Question: I'm working over Debian 6 using a timer in a kernel module that auto programs itself to get n "peudo-random" numbers from the jiffies and insert them into a circular buffer. The problem comes when fire_timer is triggered by 7th time (when items_cbuf == 7), when that happens, the OS execution crashes in the line:
'''
mod_timer(&my_timer, my_timer.expires);
'''
but not before, so i do not know why is this happening. Any tip? The expected working way is that when the buffer would be at 80% of it's capacity, the whole content would be translated into a list (that is the workqueue task)
EDIT: I have put my complete code, the peoblem could be anywhere and i do not wanto to limitate the resolution. I'm not sure but the relevant functions should be: install_module, Open_module, Fire_timer and release_module. The exact use i make just is open and wait ten seconds, after that i read from the proc entry, but i cannot read because of the system, that freezes
DEFINITIONS
'''
#define PROC_ENTRY "modtimer"
#define PROC_ENTRY_OPS "modconfig"
#define CBUFFER_SIZE 10
#define MAX_BUFFER 512
'''
[...]
'''
/**********************************************************/
/*********** Open-close-read-write functions **************/
/**********************************************************/
/*Module instalation*/
int install_module(void){
int ret = 0;
/*Buffer treshold*/
TRESHOLD_SIZE = 80;
/*Delay in ticks*/
DELAY = 125;
/*timer init*/
my_timer.expires = jiffies + DELAY;
my_timer.data = 0;
my_timer.function = fire_timer;
init_timer(&my_timer);
/*workqueue init*/
workqueue_pendiente = 0;
INIT_WORK(&my_workqueue, copy_items_into_list);
/* semaphore init */
sema_init(&mtx,1);
openDevices = 0;
/*del spin_lock init*/
spin_lock_init(&spinlock);
/*buffer init*/
cbuf = create_cbuffer_t(CBUFFER_SIZE);
printk(KERN_INFO "buffer creado");
items_cbuf = 0;
/*list init*/
list_num_items = 0;
// another initializations
return ret;
}
'''
[...]
'''
static int modtimer_open (struct inode *inod, struct file *f){
int ret = 0;
//Iniciar el timer
if(openDevices==0){
my_timer.expires = jiffies + DELAY;
add_timer(&my_timer);
}
try_module_get(THIS_MODULE);
openDevices++;
return ret;
}
static int modtimer_release (struct inode *inod, struct file *f){
del_timer_sync(&my_timer);
flush_scheduled_work();
remove_cbuffer_t (cbuf); //delete the buffer
vacia_list_item(); //removes every element from the list
openDevices--;
module_put(THIS_MODULE);
return 0;
}
static ssize_t modtimer_read (struct file *file, char *user, size_t nbits, loff_t * offset){
struct list_head* pos = mylist.next;
struct list_head* auxpos;
list_item_t* item;
char aux[MAX_BUFFER];
char aux2[10];
int total =0;
int subt =0;
int hecho = 0;
if(down_interruptible(&mtx)){
return -EINTR;
}
while (hecho == 0){
if(pos == pos->next || list_num_items ==0){
hecho++;
}else{
item = list_entry(pos, list_item_t, links);
subt=sprintf(aux2, "%d
",item->data);
auxpos = pos->next;
if(subt + total > MAX_BUFFER ) {
hecho++;
}else {
total+= sprintf(&aux[total],"%i
",item->data);
list_del(pos);
vfree(item);
list_num_items--;
}
subt = 0;
pos = auxpos;
}
}
aux[total] = '';
up(&mtx);
copy_to_user(user,aux,total);
return total;
}
/*********************************************************/
/****************** Planified functions ******************/
/*********************************************************/
//Fills a buffer with integgers and planifies when is about to be out of space
void fire_timer(unsigned long data){
unsigned long flags;
int rnd = jiffies & 0xFF;
spin_lock_irqsave(&spinlock,flags);
if(!is_full_cbuffer_t(cbuf))
{
items_cbuf++;
insert_cbuffer_t(cbuf, rnd);
}
printk(KERN_INFO "workqueue_pendiente = %d, items_cbuf=%d, CBUFFER_SIZE = %d, TRESHOLD_SIZE = %d, umbral = %d",
workqueue_pendiente, items_cbuf, CBUFFER_SIZE, TRESHOLD_SIZE, (CBUFFER_SIZE*TRESHOLD_SIZE)/100);
if(workqueue_pendiente == 0 &&
items_cbuf >= (CBUFFER_SIZE*TRESHOLD_SIZE)/100 )
{
workqueue_pendiente=1;
schedule_work(&my_workqueue);
}
my_timer.expires = jiffies + DELAY;
spin_unlock_irqrestore(&spinlock,flags);
mod_timer(&my_timer, my_timer.expires);
}
void copy_items_into_list(struct work_struct *work){ //Dumps the buffer into the list
unsigned long flags;
list_item_t *items[items_cbuf];
int numbers[items_cbuf];
int a = -1;
while (++a < items_cbuf){
items[a] = vmalloc(sizeof(list_item_t));
}
a = -1;
spin_lock_irqsave(&spinlock,flags);
while(++a < items_cbuf){
numbers[a] = *head_cbuffer_t(cbuf);
remove_cbuffer_t(cbuf);
}
workqueue_pendiente = 0;
spin_unlock_irqrestore(&spinlock,flags);
a = -1;
if (down_interruptible(&mtx)) /*BLOQUEO*/
return;
while (++a < items_cbuf){//size_cbuffer_t(cbuf) > 0){
items[a]->data = numbers[a];
list_add_tail(&items[a]->links, &mylist);
list_num_items++;
}
up(&mtx);
}
'''
This is the code i can get before the system freezes:

The "sleeping, remaining 6 is a message from my testing program, it's content is just
'''
int main(void){
int l;
int i=11;
char bla[512];
l = open("/proc/modtimer",O_RDONLY);
bla[2] = '';
while(--i>=0){
printf("sleeping, remaining %d
",i);
sleep(1);
}
read(l,bla,128);
close(l);
printf("numbers:%s",bla);
}
'''
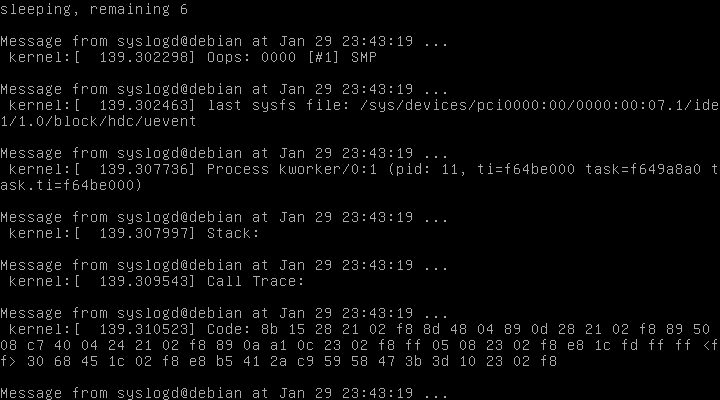
Answer: After a lot of work i decided to clarify my code, and i discovered a couple of pointer fails, and i had a pair of problems with the copy_to_user/from_user and /proc entries. My whole new code is here for people who could need it (This time i won't remove comentarys nor printk's that are in spanish:
'''
#define PROC_ENTRY "modtimer"
#define PROC_ENTRY_OPS "modconfig"
#define CBUFFER_SIZE 10
#define MAX_BUFFER 512
#include <linux/module.h>
#include <linux/kernel.h>
#include <linux/list.h>
#include <linux/proc_fs.h>
#include <linux/semaphore.h>
#include <linux/vmalloc.h>
#include <linux/timer.h>
#include <linux/spinlock.h>
#include <linux/timer.h>
#include <linux/workqueue.h>
#include <asm-generic/uaccess.h>
#include "cbuffer.h"
MODULE_LICENSE("GPL");
MODULE_DESCRIPTION("Pseudo-Random number generator for DSO");
MODULE_AUTHOR("Kaostias*emphasized text*");
/**********************************************************/
/********************** Declaraciones *********************/
/**********************************************************/
/*Declaracion del timer*/
struct timer_list my_timer;
/*Declaracion del workqueue*/
struct work_struct my_workqueue;
/* Indica si el workqueue esta planificado */
int workqueue_pendiente;
/*Entrada en proc*/
static struct proc_dir_entry *proc_entry, *proc_entry_opts;
/*Semaforo utilizado como un spin_lock para poder usar funciones bloqueantes*/
struct semaphore mtx;
int openDevices;
/*Semaforo consumidor*/
struct semaphore consumer;
int cons_waiting;
/*Spinlock*/
DEFINE_SPINLOCK(spinlock);
/*Lista*/
struct list_head mylist = LIST_HEAD_INIT(mylist);
typedef struct {
int data;
struct list_head links;
}list_item_t;
/*Buffer de enteros*/
cbuffer_t *cbuf;
/* Umbral de llenado del buffer*/
int TRESHOLD_SIZE; // 80
/* Cada cuantos ticks se dispara la rutina */
int DELAY;// 125 (1 cada medio seg)
/*Funciones*/
void vacia_list_item(void);
void fire_timer(unsigned long data);
void copy_items_into_list(struct work_struct *work);
static int modtimer_open (struct inode *, struct file *);
static int modtimer_release (struct inode*, struct file *);
static ssize_t modtimer_read (struct file *file, char __user*, size_t nbits, loff_t * offset);
/*Se escribe la entrada PROC_ENTRY_OPS*/
int procOpsWrite( struct file *punterofichero, const char __user *bufferusuario,
unsigned long longitud, void *data);
int procOpsRead( char *buffer, char **bufferlocation, off_t offset,
int buffer_lenghth, int *eof, void *data );
/*Operaciones de proc PROC_ENTRY*/
static const struct file_operations my_fops = {
.open = modtimer_open,
.read = modtimer_read,
.release = modtimer_release,
};
/**********************************************************/
/********* Funciones de apertura/cierre/lectura ***********/
/**********************************************************/
/*Instalacion del modulo*/
int install_module(void){
int ret = 0;
printk(KERN_INFO "instalando modulo");
/*Umbral de vaciado del buffer*/
TRESHOLD_SIZE = 80;
/*Cada cuantos tics se dispara la rutina*/
DELAY = 125;
/*Inicializacion del timer*/
my_timer.expires = jiffies + DELAY;
my_timer.data = 0;
my_timer.function = fire_timer;
init_timer(&my_timer);
printk(KERN_INFO "creado timer");
/*Inicializacion de la cola de trabajo*/
workqueue_pendiente = 0;
INIT_WORK(&my_workqueue, copy_items_into_list);
printk(KERN_INFO "creada workqueue");
/* Inicializacion del semaforo */
sema_init(&mtx,1);
openDevices = 0;
sema_init(&consumer,0);
cons_waiting = 0;
printk(KERN_INFO "inicializado semaforo");
/*Inicializacion del spin_loc*/
spin_lock_init(&spinlock);
printk(KERN_INFO "inicializado spinlock");
/*Inicializacion del buffer*/
cbuf = create_cbuffer_t(CBUFFER_SIZE);
printk(KERN_INFO "buffer creado");
/* Zona de las entradas de /proc */
proc_entry = create_proc_entry(PROC_ENTRY,0777, NULL);
if (proc_entry == NULL) {
ret = -ENOMEM;
printk(KERN_INFO "Error: No puedo crear la entrada en proc /proc/%s
",PROC_ENTRY);
} else {
proc_entry->proc_fops=&my_fops;
printk(KERN_INFO "Entrada /proc/%s creada.
", PROC_ENTRY);
}
proc_entry_opts = create_proc_entry(PROC_ENTRY_OPS,0777, NULL);
if (proc_entry_opts == NULL) {
ret = -ENOMEM;
printk(KERN_INFO "Error: No puedo crear la entrada en proc /proc/%s
",PROC_ENTRY_OPS);
remove_proc_entry(PROC_ENTRY, NULL);
printk(KERN_INFO "Entrada /proc/%s eliminada.
", PROC_ENTRY);
} else {
proc_entry_opts->read_proc = procOpsRead;
proc_entry_opts->write_proc =procOpsWrite;
printk(KERN_INFO "Entrada /proc/%s creada.
", PROC_ENTRY_OPS);
}
printk(KERN_INFO "modulo instalado correctamente");
return ret;
}
/*Al desinstalar el modulo*/
void uninstall_module(void){
printk(KERN_INFO "Desinstalando modulo");
/*Quita proc entries*/
remove_proc_entry(PROC_ENTRY, NULL);
printk(KERN_INFO "Entrada /proc/%s eliminada.
", PROC_ENTRY);
remove_proc_entry(PROC_ENTRY_OPS, NULL);
printk(KERN_INFO "Entrada /proc/%s eliminada.
", PROC_ENTRY_OPS);
printk(KERN_INFO "Desinstalacion completa");
}
/*Se escribe la entrada PROC_ENTRY_OPS*/
int procOpsWrite( struct file *punterofichero, const char __user *bufferusuario,
unsigned long longitud, void *data){
//char aux[MAX_BUFFER];
int period =0;
int treshold=0;
char aux[MAX_BUFFER] = "";
printk(KERN_INFO "entrando en proc_ops_write, deberia ejecutarse al abrir /proc/%s
",PROC_ENTRY_OPS);
if (longitud > MAX_BUFFER) return -1;
printk(KERN_INFO "1");
if(copy_from_user(aux,bufferusuario,longitud))
return -EINVAL;
printk(KERN_INFO "2");
aux[longitud] = '';
if(sscanf(aux,"timer_period=%d",&period) == 1){
if(period >0 && period < 10000)
DELAY = period;
}
printk(KERN_INFO "2");
if(sscanf(aux,"emergency_threshold=%d",&treshold) == 1){
if(treshold > 0 && treshold <=100)
TRESHOLD_SIZE = treshold;
}
return longitud;
}
/*Se lee la entrada PROC_ENTRY_OPS*/
int procOpsRead( char *buffer, char **bufferlocation, off_t offset,
int buffer_lenghth, int *eof, void *data ){
//char aux[MAX_BUFFER];
int i = sprintf(buffer,"Timer_period=%d
Emergency_threshold=%d
",DELAY,TRESHOLD_SIZE);
return i;
}
/*Apertura de la entrada PROC_ENTRY*/
static int modtimer_open (struct inode *inod, struct file *f){
int ret = 0;
printk(KERN_INFO "entrando en modtimer_open");
//Iniciar el timer
if(openDevices==0){
my_timer.expires = jiffies + DELAY;
add_timer(&my_timer);
}
try_module_get(THIS_MODULE);
openDevices++;
printk(KERN_INFO "saliendo de modtimer_open");
return ret;
}
/*Se cierra la entrada PROC_ENTRY*/
static int modtimer_release (struct inode *inod, struct file *f){
int ret = 0;
printk(KERN_INFO "modtimer_release abierto");
//Eliminar temporizador
del_timer_sync(&my_timer);
printk(KERN_INFO "timer borrado");
//Esperar a que todo el trabajo planificado termine
flush_scheduled_work();
printk(KERN_INFO "workqueue finalizada");
/*Vacia el buffer*/
remove_cbuffer_t (cbuf);
/*Vacia la lista */
vacia_list_item();
printk(KERN_INFO "lista vacia");
openDevices--;
module_put(THIS_MODULE);
printk(KERN_INFO "modtimer_release cerrado");
return ret;
}
/*Se lee la entrada PROC_ENTRY*/
static ssize_t modtimer_read (struct file *file, char *user, size_t nbytes, loff_t * offset){
struct list_head* pos;
struct list_head* auxpos;
list_item_t* item;
char aux[MAX_BUFFER]="";
char aux2[10];
int total =0;
int subt =0;
printk(KERN_INFO "modtimer_read abierto");
if(down_interruptible(&mtx)){
return -EINTR;
}
/* SEMAFORO QUE COMPRUEBA QUE HAYA ELEMENTOS QUE LEER ANTES DE LEER */
while(list_empty(&mylist)){
cons_waiting++;
up(&mtx);
if(down_interruptible(&consumer)){
down(&mtx);
cons_waiting--;
up(&mtx);
return -EINTR;
}
if(down_interruptible(&mtx)){
return -EINTR;
}
}
/*
* Vaciar toda la lista que sea posible, dentro del tamano maximo (512
* bytes es el maximo, asi que hay que controlar que al copiar en una
* cadena auxiliar no se sobrepase el buffer.
*/
pos=mylist.next;
while (pos!=&mylist) {
auxpos = pos->next;
item = list_entry(pos, list_item_t, links);
subt=sprintf(aux2, "%d
",item->data);
if (subt+total>nbytes)
break;
strcat(aux,aux2);
total+=subt;
list_del(pos);
vfree(item);
printk(KERN_INFO "sacado de la lista");
pos = auxpos;
}
//printk(KERN_INFO "Fuera del bucle, cadena copiada: %s
Total copiado:%d
Sizeof(aux):%d",aux,total,sizeof(aux));
up(&mtx);
if (copy_to_user(user,aux,total))
return -1;
printk(KERN_INFO "modtimer_read cerrado");
return total;
}
/*********************************************************/
/**************** Funciones planificadas *****************/
/*********************************************************/
/*Rutina que inserta numeros en el buffer cada pocos ticks*/
void fire_timer(unsigned long data){
unsigned long flags;
int rnd = jiffies & 0xFF;
int items_cbuf;
printk(KERN_INFO "Entrando a fire_timer");
spin_lock_irqsave(&spinlock,flags);
if(!is_full_cbuffer_t(cbuf))
{
insert_cbuffer_t(cbuf, rnd);
printk(KERN_INFO "Numero aleatorio %d",rnd);
}
items_cbuf=size_cbuffer_t(cbuf);
spin_unlock_irqrestore(&spinlock,flags);
printk(KERN_INFO "workqueue_pendiente = %d, items_cbuf=%d, CBUFFER_SIZE = %d, TRESHOLD_SIZE = %d, umbral = %d",
workqueue_pendiente, items_cbuf, CBUFFER_SIZE, TRESHOLD_SIZE, (CBUFFER_SIZE*TRESHOLD_SIZE)/100);
//Si el trabajo no estaba planificado y hace falta planificarlo
if(workqueue_pendiente == 0 &&
items_cbuf >= (CBUFFER_SIZE*TRESHOLD_SIZE)/100 )
{
workqueue_pendiente=1;
//Planificar copy_items_into_list()
schedule_work(&my_workqueue);
printk(KERN_INFO "Planificado");
}
//Programar el timer
printk(KERN_INFO "Byob");
mod_timer(&my_timer, jiffies + DELAY);
printk(KERN_INFO "Saliendo de Fire_timer");
}
/*Copia desde el cbuffer al list_item_t*/
void copy_items_into_list(struct work_struct *work){
unsigned long flags;
list_item_t *items[CBUFFER_SIZE];
int numbers[CBUFFER_SIZE];
int i;
int nr_elems =0;
printk(KERN_INFO "Entrando en copy_items_into_list");
spin_lock_irqsave(&spinlock,flags);
nr_elems = size_cbuffer_t(cbuf);
for(i =0; i< nr_elems;i++){
numbers[i] = *head_cbuffer_t(cbuf);
remove_cbuffer_t(cbuf);
}
workqueue_pendiente = 0; //workqueue no planificado
spin_unlock_irqrestore(&spinlock,flags);
for (i=0;i<nr_elems;i++){
items[i] = (list_item_t*)vmalloc(sizeof(list_item_t));
}
if (down_interruptible(&mtx)) /*BLOQUEO*/
return;
/* vaciar buffer y llenar cola enlazada */
for (i=0;i<nr_elems;i++){
items[i]->data = numbers[i];
list_add_tail(&items[i]->links, &mylist);
}
if (cons_waiting>0){
cons_waiting--;
up(&consumer);
}
up(&mtx);
printk(KERN_INFO "Saliendo de copy_items_into_list");
}
/*********************************************************/
/******************** Utilidades ***********************/
/*********************************************************/
/*Vacia la lista de list_item_t*/
void vacia_list_item(void){
struct list_head* pos = mylist.next;
struct list_head* posaux;
list_item_t* item;
printk(KERN_INFO "Vaciando la lista");
while(!list_empty(&mylist)){
item = list_entry(pos, list_item_t, links);
posaux = pos->next;
list_del(pos);
vfree(item);
pos = posaux;
}
printk(KERN_INFO "Lista vacia");
}
module_init(install_module);
module_exit(uninstall_module);
'''